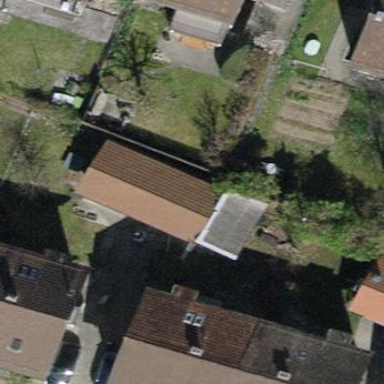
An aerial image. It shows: Shed.